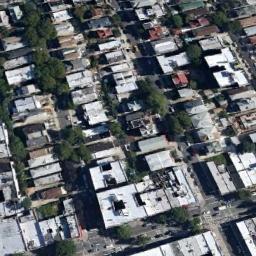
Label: dense_residential